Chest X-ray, AP view. Patient: 27 years old, sex F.
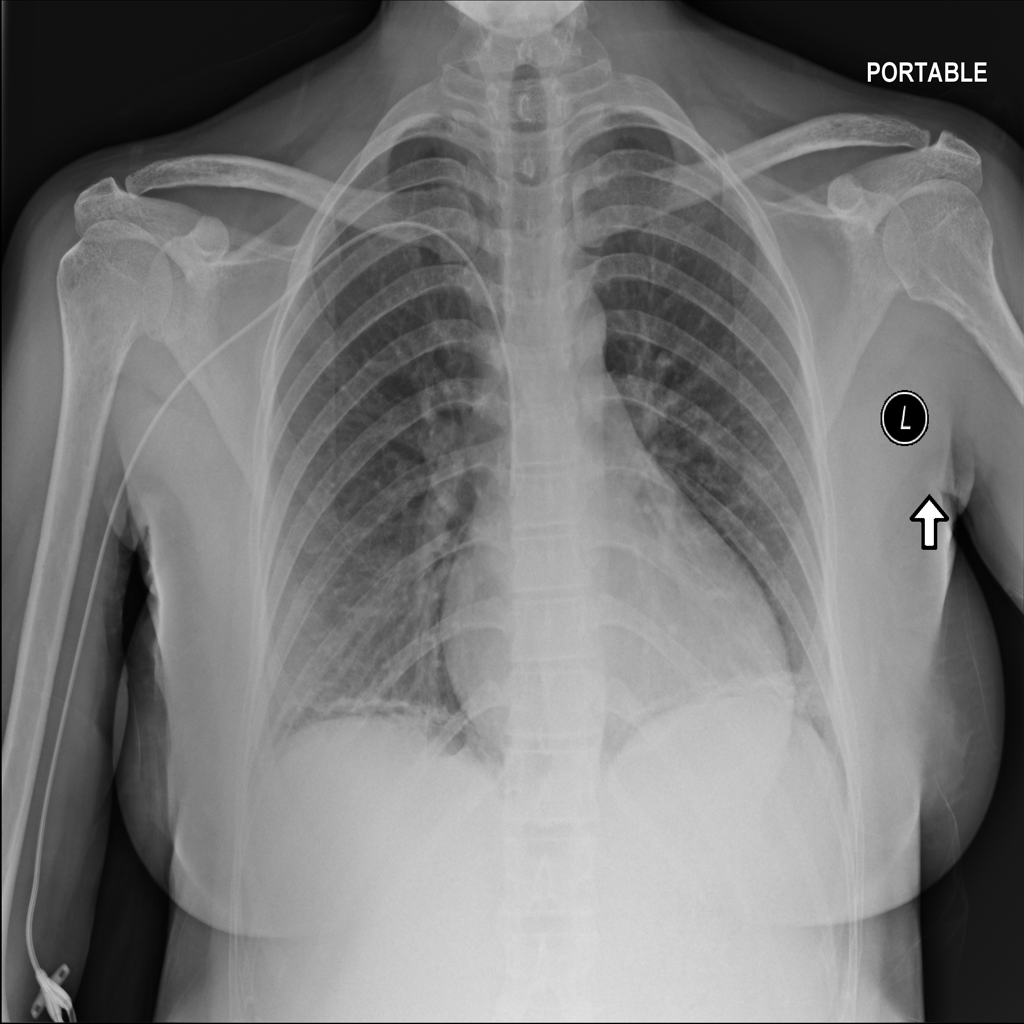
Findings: No Finding